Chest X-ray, PA view. Patient: 48 years old, sex F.
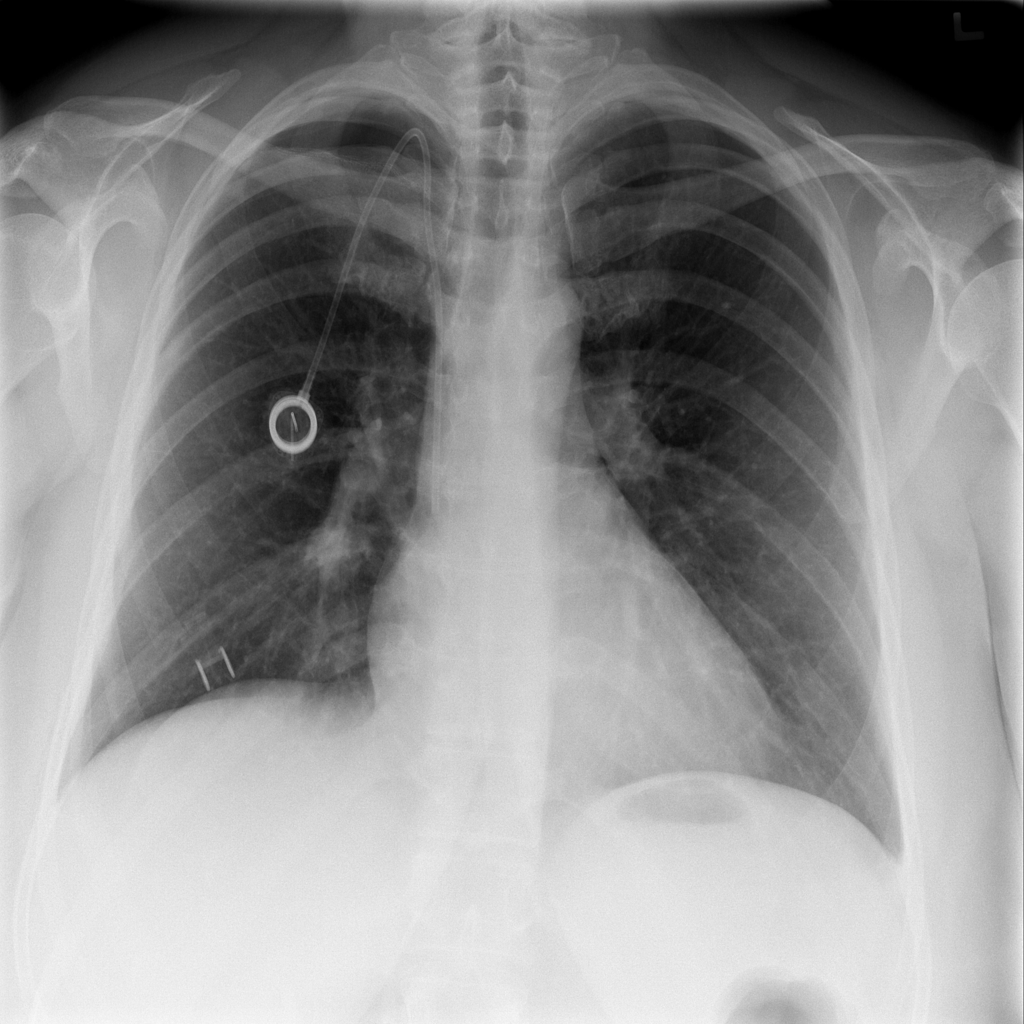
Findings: Pneumothorax